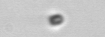
Label: nanoplankton_mix